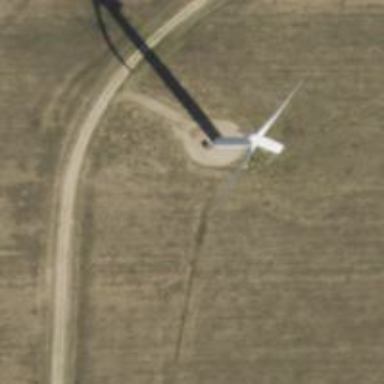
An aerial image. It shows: Wind power generator utilizing wind turbines.